Aerial crown-view tile of a tropical tree (Barro Colorado Island, Panama), acquired 20250616:
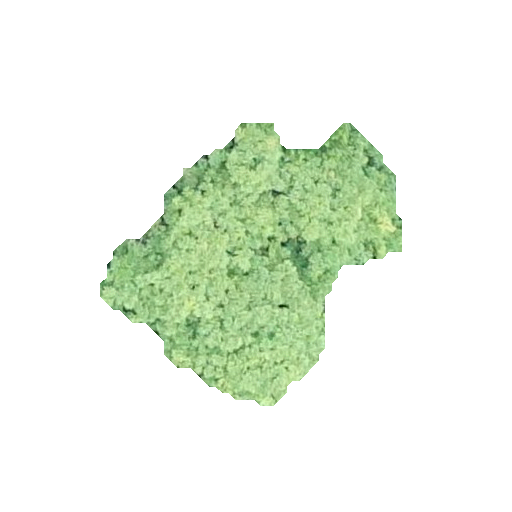
Species: Tabebuia rosea
GBIF accepted scientific name: Tabebuia rosea
Crown area: 74.135 m²